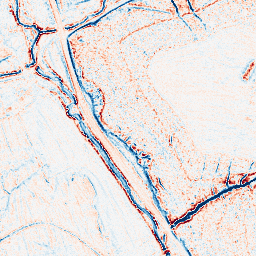
Category: edge_preserving
Decomposition family: anisotropic_diffusion
Decomposition parameters: iterations: 20
kappa: 30
gamma: 0.05
Upsampling method: sinc_blackman
Upsampling parameters: scale: 2
kernel_size: 8
Upsampling scale: 2